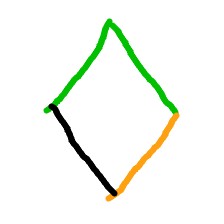
Shape: rhombus